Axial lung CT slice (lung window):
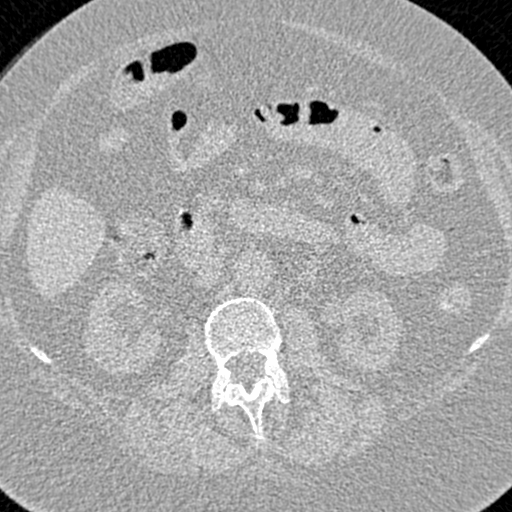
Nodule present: no